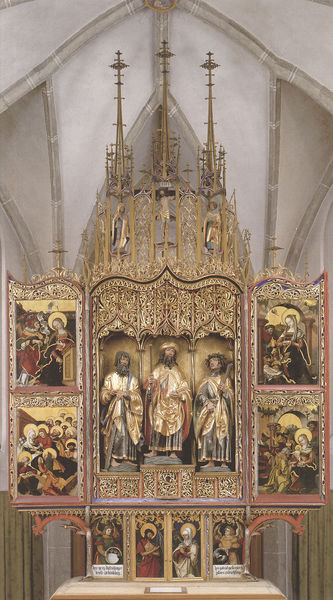
Titel: Hochaltar der Kirche St. Jakob in Rabenden
Künstler: Meister von Rabenden
Standort: Rabenden, St. Jakob (EU - D - Bayern)
Schlagwörter: blau, gemälde, menschen, holz, rot, bart, johannes, kirche, gold, spitzen, gotik, schrift, bilder, figuren, ornamente, nische, schild, kreuz, altar, hochaltar, skulpturen, christus, jesus, mittelalter, heilige, maria, schrein, geschnitzt, fialen, gesprenge, deesis, predella, heiligenfiguren, glorie, fold, altarflügel, aufklappbar, glorien, wande